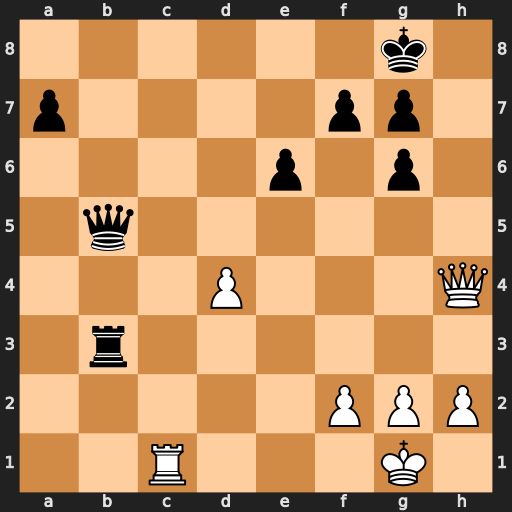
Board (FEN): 6k1/p4pp1/4p1p1/1q6/3P3Q/1r6/5PPP/2R3K1
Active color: w
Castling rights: -
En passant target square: -
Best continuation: Rc8+ Qe8 Rxe8#